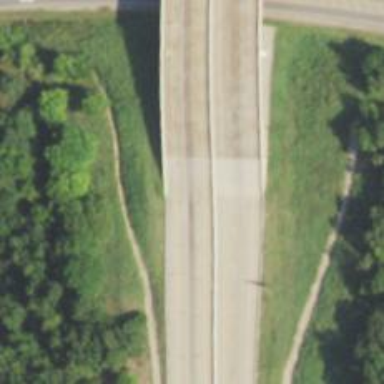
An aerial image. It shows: Bridge.